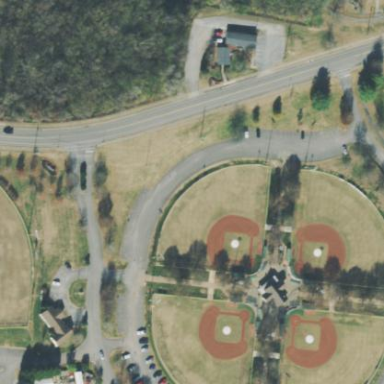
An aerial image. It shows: Baseball pitch for leisure land.